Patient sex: M
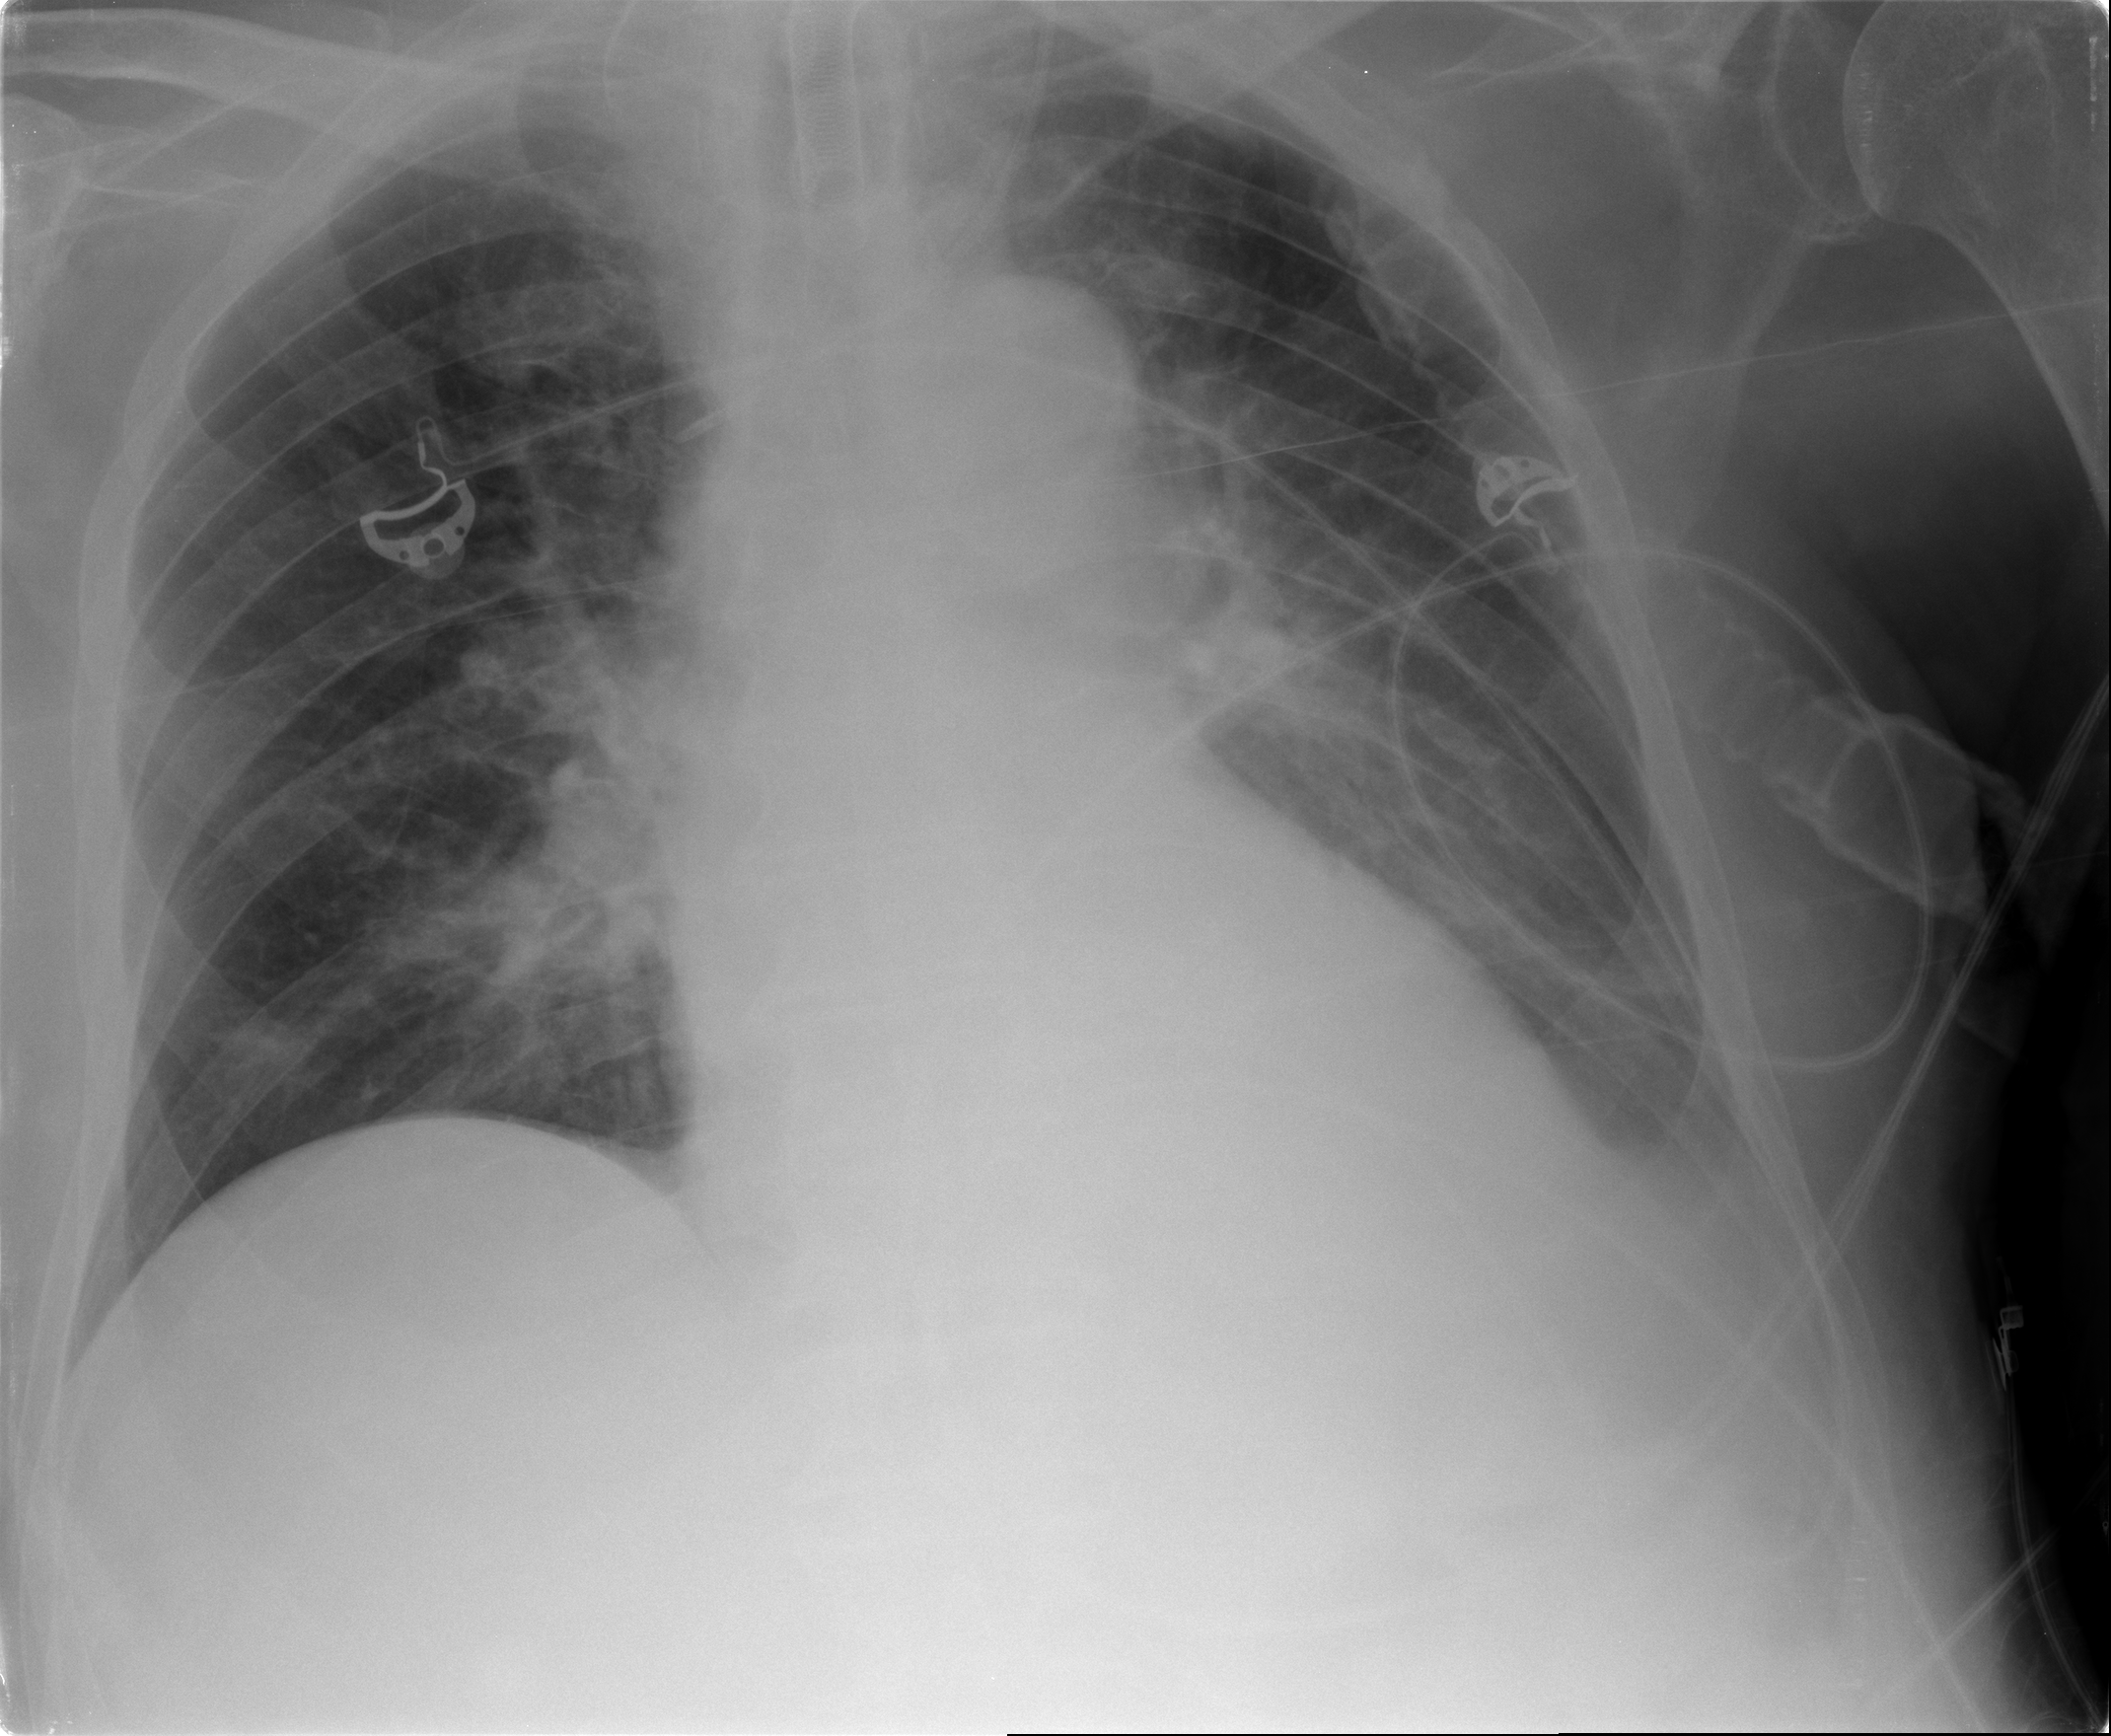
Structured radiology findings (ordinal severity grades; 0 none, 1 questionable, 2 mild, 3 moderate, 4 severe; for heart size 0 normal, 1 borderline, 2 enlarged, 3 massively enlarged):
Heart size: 0
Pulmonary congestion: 2
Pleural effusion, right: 0
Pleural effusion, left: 2
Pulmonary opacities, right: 0
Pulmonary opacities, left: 0
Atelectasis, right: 0
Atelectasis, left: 2